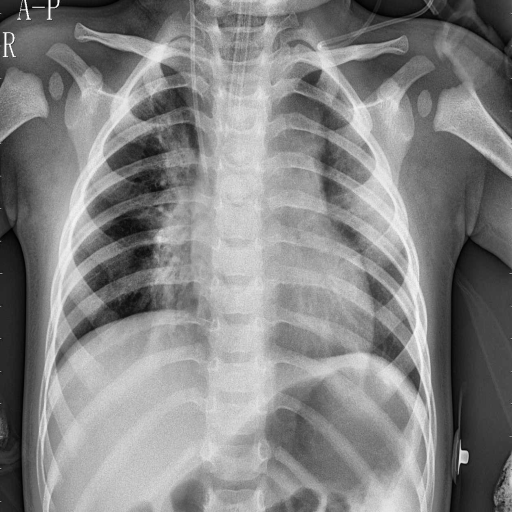
Finding: PNEUMONIA